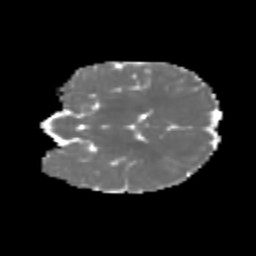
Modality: MD
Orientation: coronal
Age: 6
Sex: female
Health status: healthy